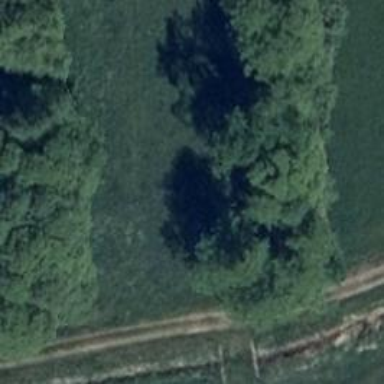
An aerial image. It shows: Hunting stand.